Field crop: tomato
Growth stage: 1
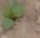
Species: solanum